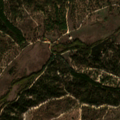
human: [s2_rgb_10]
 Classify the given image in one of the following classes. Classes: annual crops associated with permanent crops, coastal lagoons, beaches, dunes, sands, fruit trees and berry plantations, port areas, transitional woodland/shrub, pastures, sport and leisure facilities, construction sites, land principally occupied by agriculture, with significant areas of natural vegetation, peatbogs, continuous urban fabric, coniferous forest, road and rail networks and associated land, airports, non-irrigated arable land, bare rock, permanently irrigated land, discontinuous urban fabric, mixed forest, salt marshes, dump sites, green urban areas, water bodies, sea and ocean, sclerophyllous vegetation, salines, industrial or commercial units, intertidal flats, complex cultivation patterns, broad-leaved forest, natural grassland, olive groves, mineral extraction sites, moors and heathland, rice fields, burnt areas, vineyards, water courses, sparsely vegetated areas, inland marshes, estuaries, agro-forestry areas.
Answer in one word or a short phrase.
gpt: non-irrigated arable land, pastures, complex cultivation patterns, broad-leaved forest